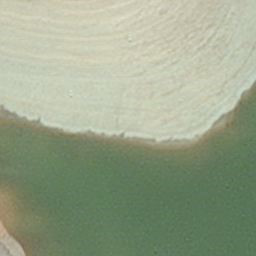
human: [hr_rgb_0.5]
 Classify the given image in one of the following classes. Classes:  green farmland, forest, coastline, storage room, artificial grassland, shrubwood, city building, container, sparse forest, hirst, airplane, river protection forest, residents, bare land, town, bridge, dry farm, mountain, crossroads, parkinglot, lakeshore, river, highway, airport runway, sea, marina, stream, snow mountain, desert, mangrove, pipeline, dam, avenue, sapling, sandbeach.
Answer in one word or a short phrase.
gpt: hirst